Interaction volume radius: 5 \u00c5
Interaction volume height: 15 \u00c5
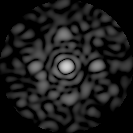
Disorder parameter: 0.8803